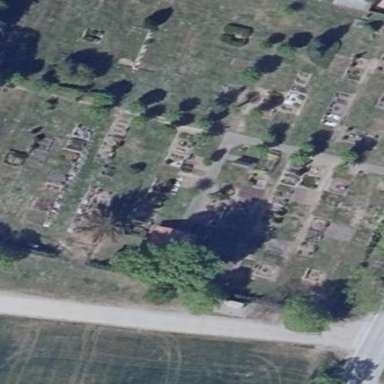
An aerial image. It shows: Cemetery.